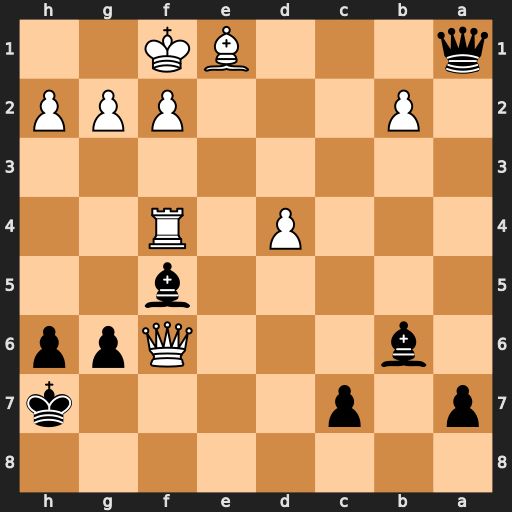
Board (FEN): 8/p1p4k/1b3Qpp/5b2/3P1R2/8/1P3PPP/q3BK2
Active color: b
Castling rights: -
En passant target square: -
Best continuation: Bd3+ Kg1 Qxe1#